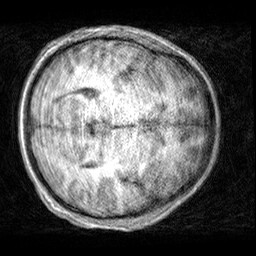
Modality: T1w
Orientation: axial
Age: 19
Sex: male
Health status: healthy
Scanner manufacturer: siemens
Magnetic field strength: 3 T
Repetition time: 2.3 s
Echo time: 0.00303 s